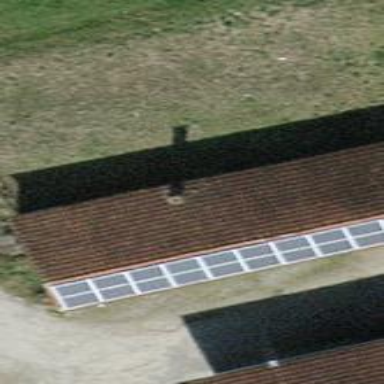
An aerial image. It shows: Farm auxiliary building with gabled roof.